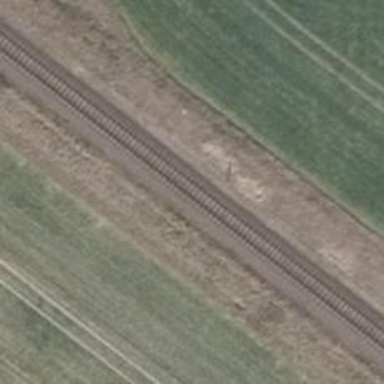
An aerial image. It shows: Railway signal.